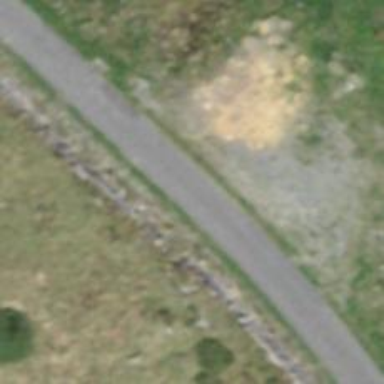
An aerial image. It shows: Unclassified road with ground surface graded as grade2.